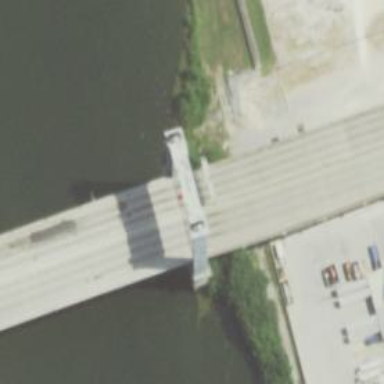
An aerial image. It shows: Primary highway passing over lift bridge.